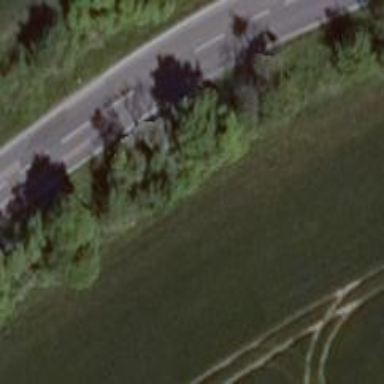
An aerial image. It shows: Row of deciduous broadleaved trees.